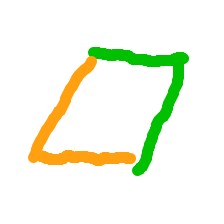
Shape: parallelogram